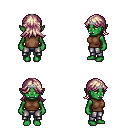
a pixel art fantasy rpg character, female body template, orc, green skin, brown sleeveless shirt, metal pants, white blonde loose hair, silver tiara, four views (front, back, left, right), 2x2 character sprite sheet, small pixel art, hard edges, no anti-aliasing